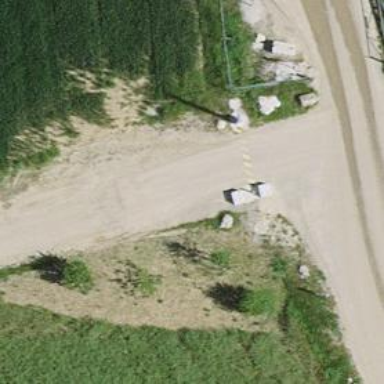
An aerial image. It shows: Lift gate barrier.